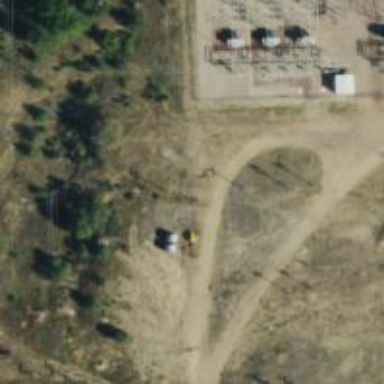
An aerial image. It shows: Power pole.